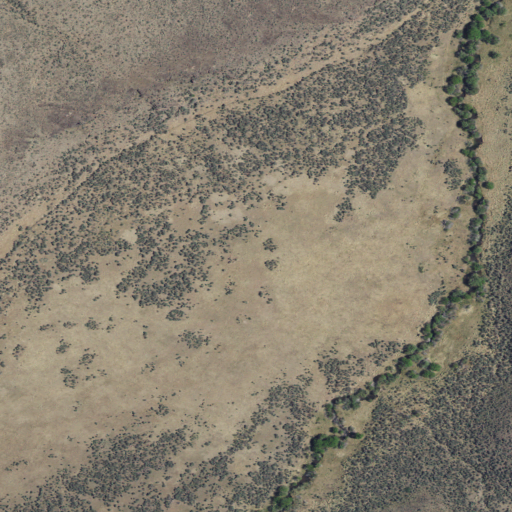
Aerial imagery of plain(s) in Idaho named Goose Pasture containing shrub, herbaceous wetlands, woody wetlands, and grassland